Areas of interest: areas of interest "East Digital City"
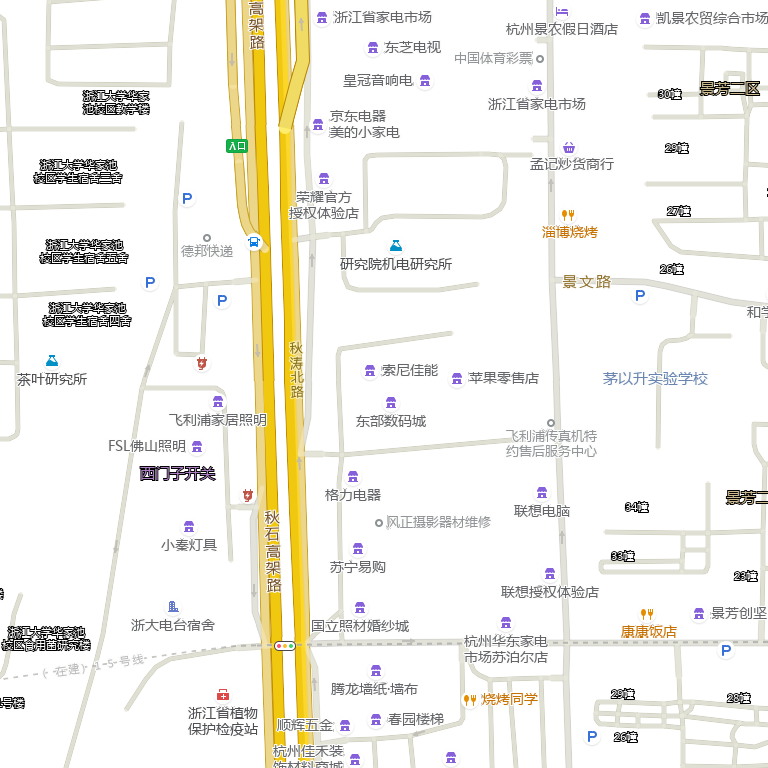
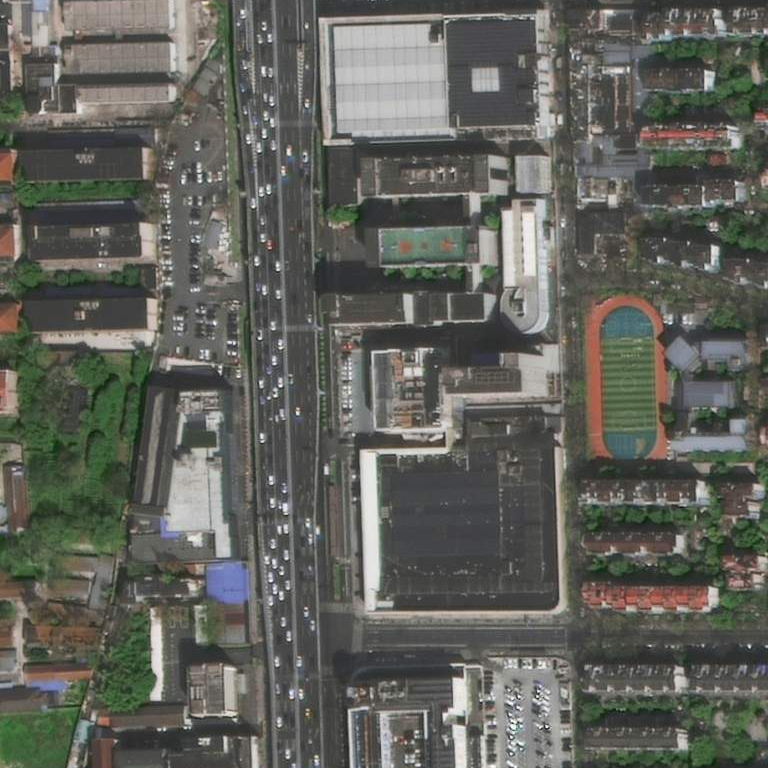